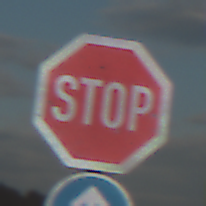
Verkehrszeichen: Stop
Zusatzzeichen unten: VorgeschriebeneFahrtrichtungGeradeaus
Umgebung: Outdoor, RoadRail
Tageszeit: SunriseSunset
Wetter: PartlyCloudy
Licht: Natural
Jahreszeit: NotSpecified
Kontrast: MediumContrast